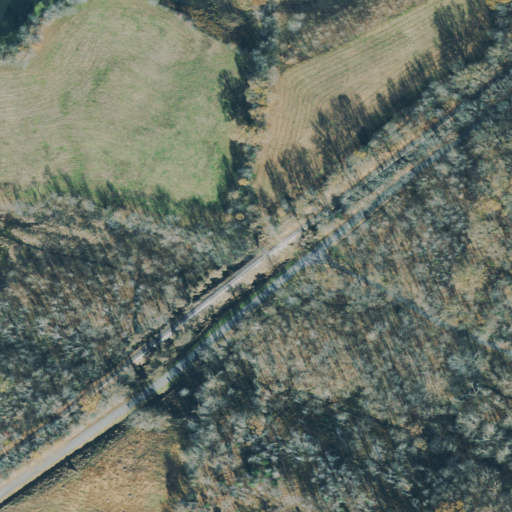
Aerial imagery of valley in Tennessee named Dog Hollow containing deciduous forest, pasture, open development, woody wetlands, herbaceous wetlands, mixed forest, and open water